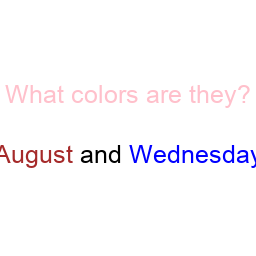
Color: brown, blue
Background color: white
Question text color: pink